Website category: auto
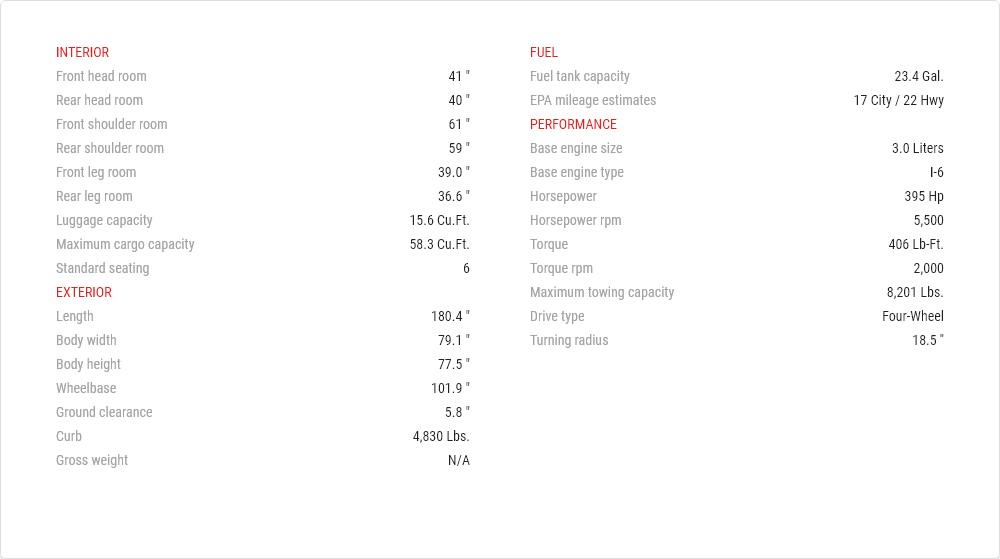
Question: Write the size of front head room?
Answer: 41 "

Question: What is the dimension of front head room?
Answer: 41 "

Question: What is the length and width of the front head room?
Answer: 41 "

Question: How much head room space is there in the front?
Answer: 41 "

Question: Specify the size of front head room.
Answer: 41 "

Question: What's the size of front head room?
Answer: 41 "

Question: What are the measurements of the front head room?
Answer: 41 "

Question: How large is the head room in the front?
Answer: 41 "

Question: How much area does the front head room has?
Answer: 41 "

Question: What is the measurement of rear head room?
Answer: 40 "

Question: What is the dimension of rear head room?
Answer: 40 "

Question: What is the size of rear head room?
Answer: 40 "

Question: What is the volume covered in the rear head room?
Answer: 40 "

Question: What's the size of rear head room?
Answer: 40 "

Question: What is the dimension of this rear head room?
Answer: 40 "

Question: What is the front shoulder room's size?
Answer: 61 "

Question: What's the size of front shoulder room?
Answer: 61 "

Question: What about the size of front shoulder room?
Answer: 61 "

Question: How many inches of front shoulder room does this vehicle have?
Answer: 61 "

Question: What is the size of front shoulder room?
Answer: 61 "

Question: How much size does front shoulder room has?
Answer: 61 "

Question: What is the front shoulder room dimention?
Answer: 61 "

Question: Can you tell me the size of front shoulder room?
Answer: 61 "

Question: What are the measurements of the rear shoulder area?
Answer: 59 "

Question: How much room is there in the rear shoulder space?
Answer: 59 "

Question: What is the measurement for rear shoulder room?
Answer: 59 "

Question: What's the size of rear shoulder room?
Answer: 59 "

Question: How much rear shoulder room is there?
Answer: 59 "

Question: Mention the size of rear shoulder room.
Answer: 59 "

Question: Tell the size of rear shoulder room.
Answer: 59 "

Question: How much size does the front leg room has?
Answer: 39.0 "

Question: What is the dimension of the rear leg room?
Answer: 36.6 "

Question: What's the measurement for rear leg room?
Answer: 36.6 "

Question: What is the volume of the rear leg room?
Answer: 36.6 "

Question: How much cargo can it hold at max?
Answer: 15.6 cu.ft.

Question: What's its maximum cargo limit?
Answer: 15.6 cu.ft.

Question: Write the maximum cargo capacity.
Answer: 15.6 cu.ft.

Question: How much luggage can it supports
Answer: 15.6 cu.ft.

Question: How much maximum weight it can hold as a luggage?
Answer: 15.6 cu.ft.

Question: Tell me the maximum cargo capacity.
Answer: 15.6 cu.ft.

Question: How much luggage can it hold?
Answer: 15.6 cu.ft.

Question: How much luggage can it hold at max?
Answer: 15.6 cu.ft.

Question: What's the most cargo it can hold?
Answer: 15.6 cu.ft.

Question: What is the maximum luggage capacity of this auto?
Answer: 15.6 cu.ft.

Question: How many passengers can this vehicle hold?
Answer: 6

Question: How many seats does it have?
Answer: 6

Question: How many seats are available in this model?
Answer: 6

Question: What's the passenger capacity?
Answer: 6

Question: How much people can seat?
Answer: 6

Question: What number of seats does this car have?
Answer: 6

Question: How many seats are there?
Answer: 6

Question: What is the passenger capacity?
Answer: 6

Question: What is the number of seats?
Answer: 6

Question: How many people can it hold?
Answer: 6

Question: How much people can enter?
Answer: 6

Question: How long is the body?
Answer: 180.4 "

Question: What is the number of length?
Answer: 180.4 "

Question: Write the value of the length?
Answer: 180.4 "

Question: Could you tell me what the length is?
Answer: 180.4 "

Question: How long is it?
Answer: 180.4 "

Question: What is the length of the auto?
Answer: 180.4 "

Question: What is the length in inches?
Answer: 180.4 "

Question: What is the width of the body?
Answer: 79.1 "

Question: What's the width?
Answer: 79.1 "